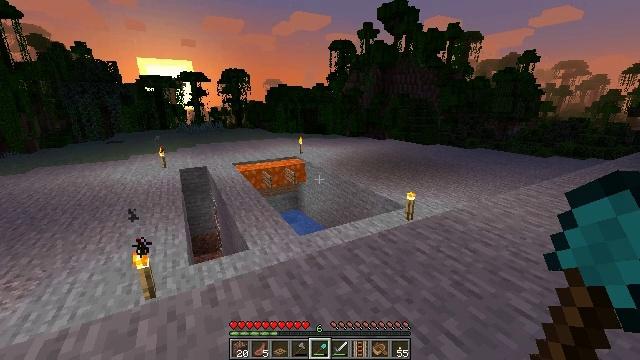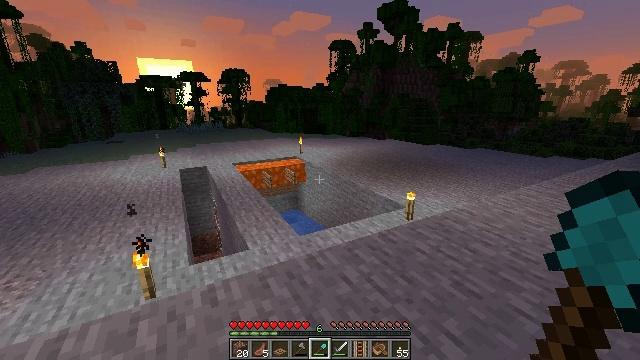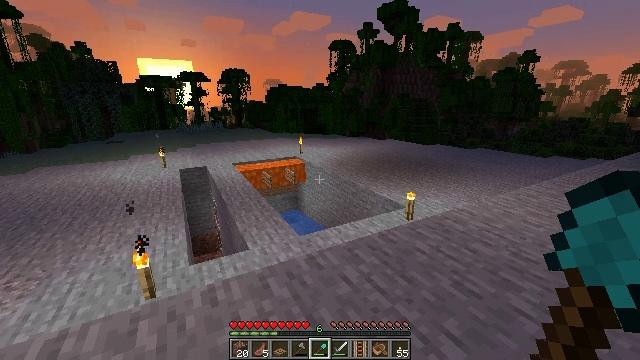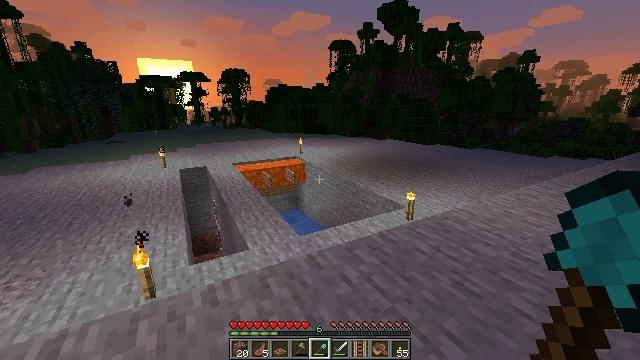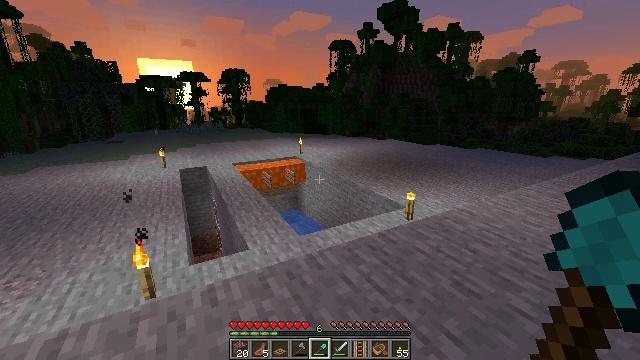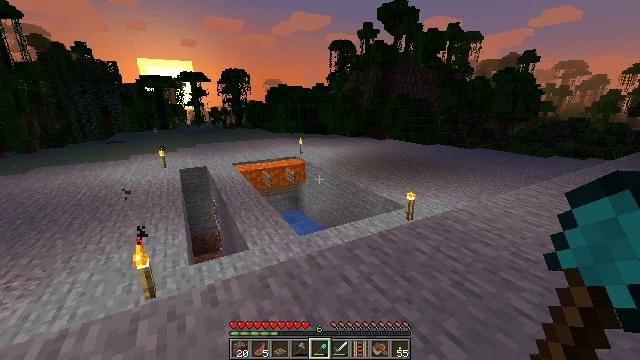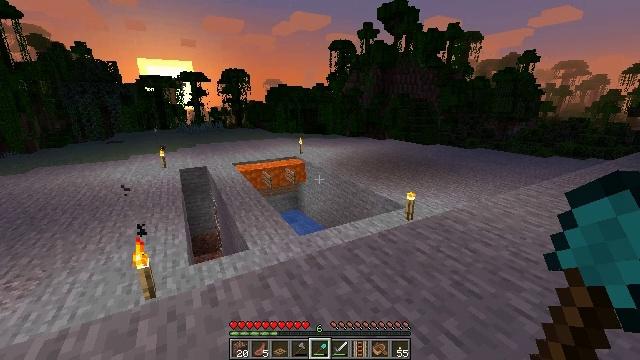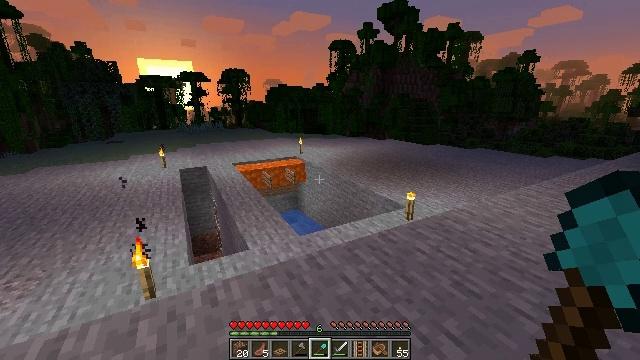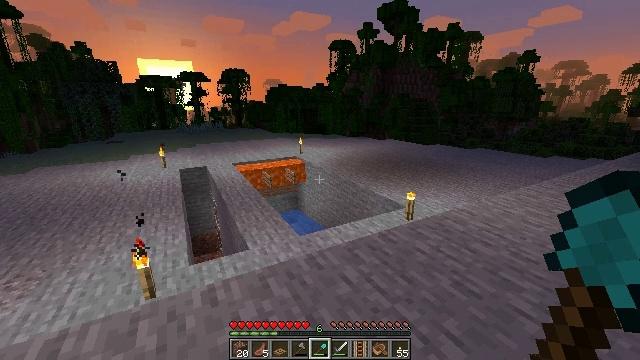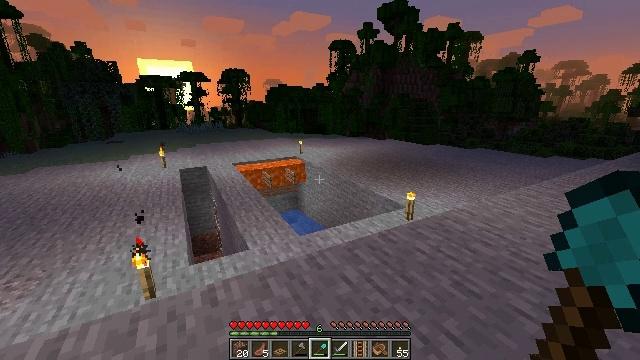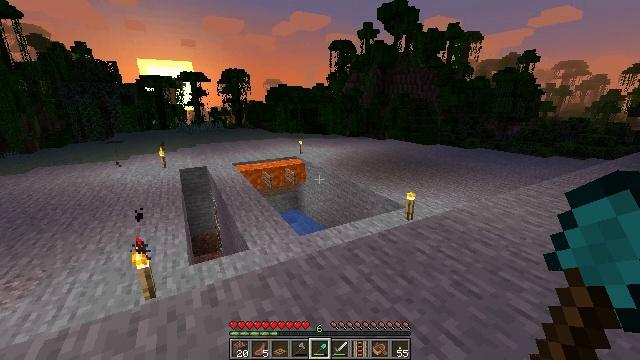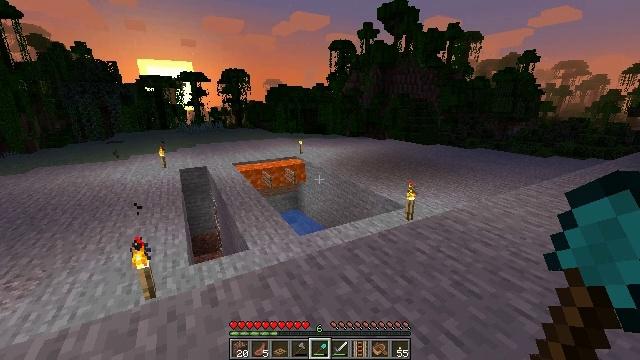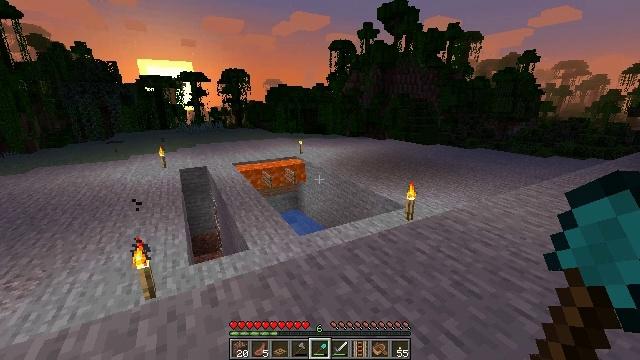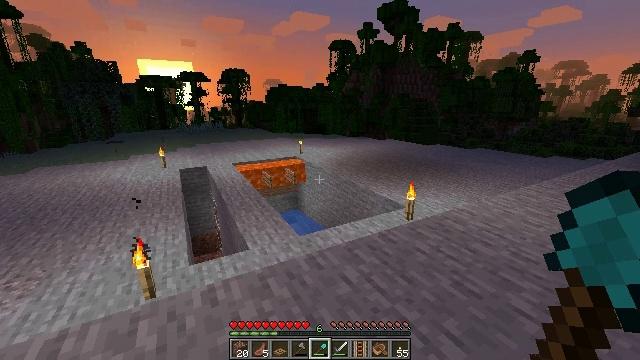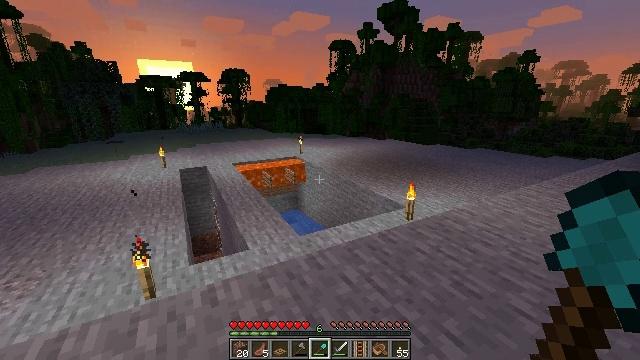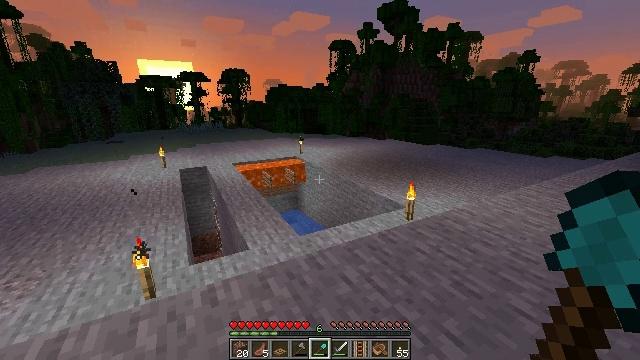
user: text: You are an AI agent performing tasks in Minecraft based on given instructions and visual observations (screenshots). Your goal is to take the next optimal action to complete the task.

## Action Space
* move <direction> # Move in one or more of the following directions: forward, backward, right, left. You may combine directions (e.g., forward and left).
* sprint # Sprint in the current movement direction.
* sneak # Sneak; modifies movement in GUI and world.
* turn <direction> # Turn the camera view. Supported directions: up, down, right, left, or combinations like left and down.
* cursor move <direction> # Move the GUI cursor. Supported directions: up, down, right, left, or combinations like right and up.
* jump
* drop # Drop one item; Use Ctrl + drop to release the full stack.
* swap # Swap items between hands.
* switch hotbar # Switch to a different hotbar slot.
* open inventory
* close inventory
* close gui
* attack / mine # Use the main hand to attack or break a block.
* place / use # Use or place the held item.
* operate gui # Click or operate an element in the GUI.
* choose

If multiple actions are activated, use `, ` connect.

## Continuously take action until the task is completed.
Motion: motion action
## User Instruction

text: Harvest the poppy flower.
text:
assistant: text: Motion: no_op
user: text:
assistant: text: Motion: no_op
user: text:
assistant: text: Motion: no_op
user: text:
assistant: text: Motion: no_op
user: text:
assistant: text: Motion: no_op
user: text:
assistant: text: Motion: no_op
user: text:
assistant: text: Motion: no_op
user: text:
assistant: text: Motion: no_op
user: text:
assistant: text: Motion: no_op
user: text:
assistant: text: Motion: no_op
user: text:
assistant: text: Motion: no_op
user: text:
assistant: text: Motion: no_op
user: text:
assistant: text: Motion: no_op
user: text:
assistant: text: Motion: no_op
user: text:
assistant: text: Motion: no_op
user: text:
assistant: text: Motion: no_op
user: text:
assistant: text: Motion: no_op
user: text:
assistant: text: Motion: no_op
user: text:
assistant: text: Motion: no_op
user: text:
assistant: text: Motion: no_op
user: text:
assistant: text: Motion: no_op
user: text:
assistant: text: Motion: no_op
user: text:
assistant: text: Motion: no_op
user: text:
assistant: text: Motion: no_op
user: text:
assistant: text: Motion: no_op
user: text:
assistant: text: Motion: no_op
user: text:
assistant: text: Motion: no_op
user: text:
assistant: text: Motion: no_op
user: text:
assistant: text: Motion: no_op
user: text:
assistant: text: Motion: no_op